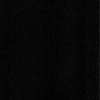
Label: dusty